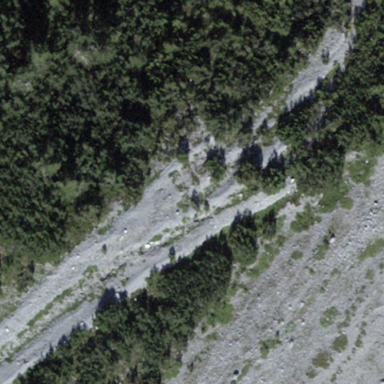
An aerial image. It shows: Scree landscape.